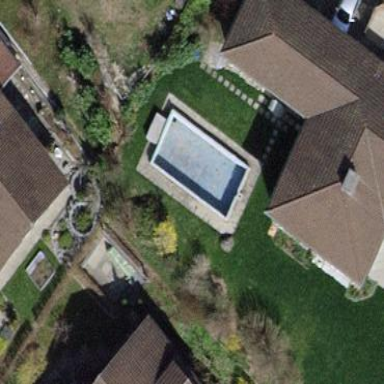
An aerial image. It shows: Swimming pool located in leisure land.